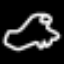
Label: frog